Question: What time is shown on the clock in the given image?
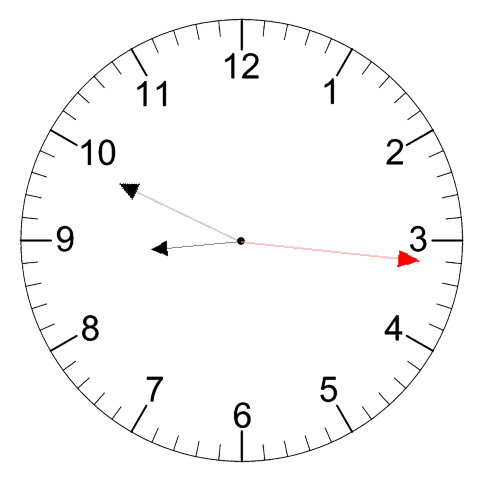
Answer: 08:49:16